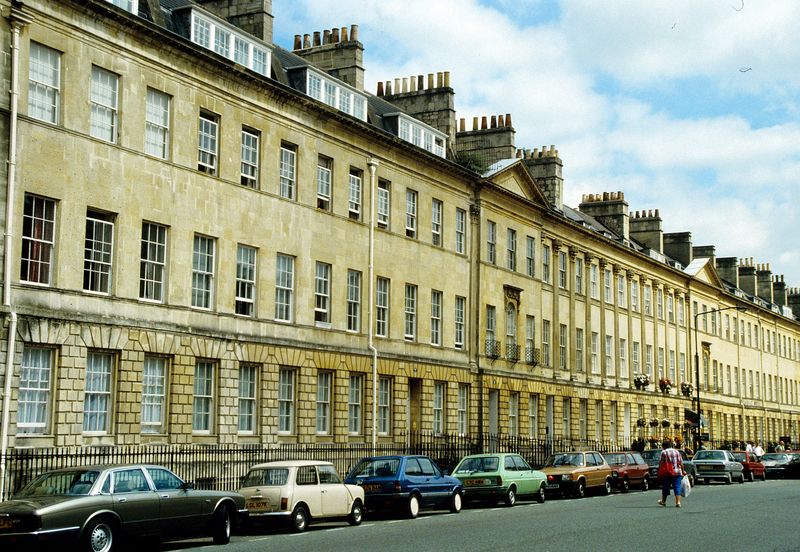
Titel: Hausfassaden
Künstler: Thomas Baldwin
Standort: Bath
Institution: Great Pulteney Street
Schlagwörter: blau, himmel, mann, wolken, gelb, grün, menschen, stadt, braun, fenster, frankreich, frau, grau, laterne, profil, strasse, weiss, gebäude, haus, rot, zaun, beige, architektur, lang, mensch, stein, steine, häuser, gitter, kind, person, england, front, kamin, kamine, räder, schornstein, hellblau, balkon, ornage, ansicht, fassade, italien, pflaster, dächer, giebel, mauer, schornsteine, sprossenfenster, spazieren, fußgänger, auto, vorhänge, langweilig, foto, fotografie, photographie, schlote, fugen, schmiedeeisen, palast, palazzo, stockwerk, dachfenster, gauben, mauerwerk, regenrinne, groß, viele, asphalt, reihe, tasche, sonnig, photo, rustika, gesims, klinker, farbfoto, eintönig, gitterfenster, fluchtpunkt, strenge, gaube, geschosse, regenrohr, spaziergänger, london, reifen, autos, fahrzeuge, klassizistisch, fenser, häuserzeile, rustizierung, traufe, straßenzug, giebeldreieck, fensterfront, verwaltung, häuserreihe, parken, teer, orientierung, tüte, jaguar, kafka, wplken, bath, gesime, mini, palasr, lan, ford, abflussrohr, gaubenfenster, fiat, fußgängerin, asüphalt, cooper, einkaufstüte, falschparker, saint petersboyrg, vertikale anordnung, ziefel, 70er, #zaun, parkende autos, schiebefenser, großbrittannien